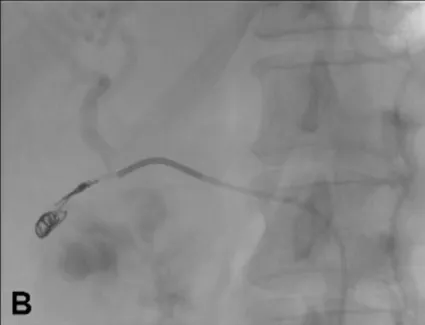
Control arteriography after embolization with microcoils.
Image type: radiology (x_ray)